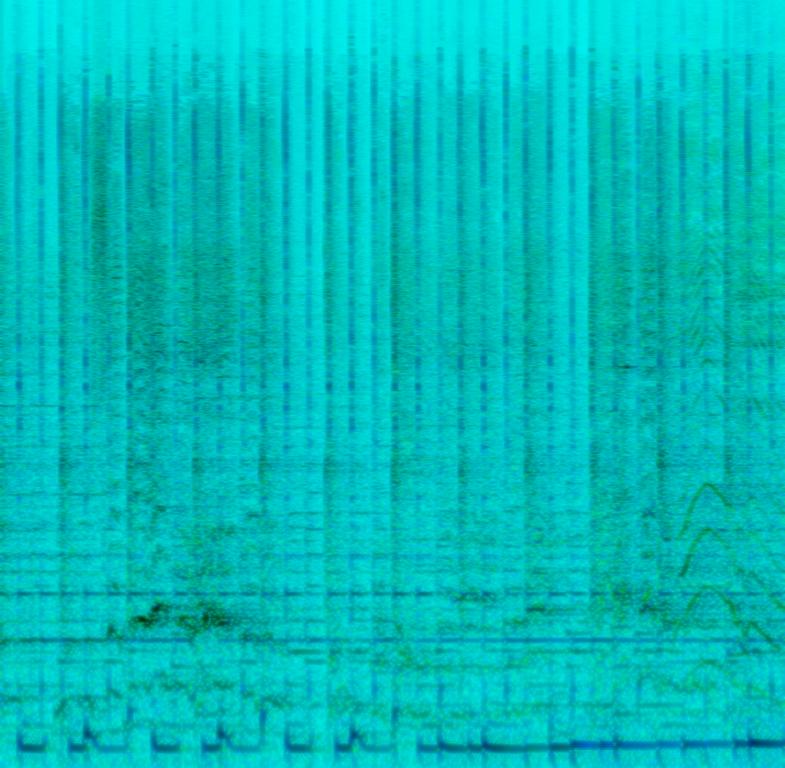
The low quality recording features a traditional song that consists of passionate male vocals singing over wooden percussion, claps, repetitive plucked strings melody and accordion melody. The percussion and plucked strings are in the left channel, while the other elements are in the right channel of the stereo image. It sounds passionate and soulful.